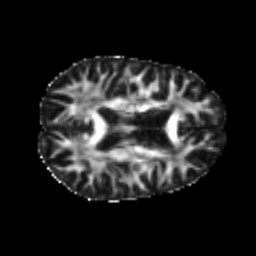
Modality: FA
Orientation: axial
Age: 24
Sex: female
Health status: healthy
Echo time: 0.074 s